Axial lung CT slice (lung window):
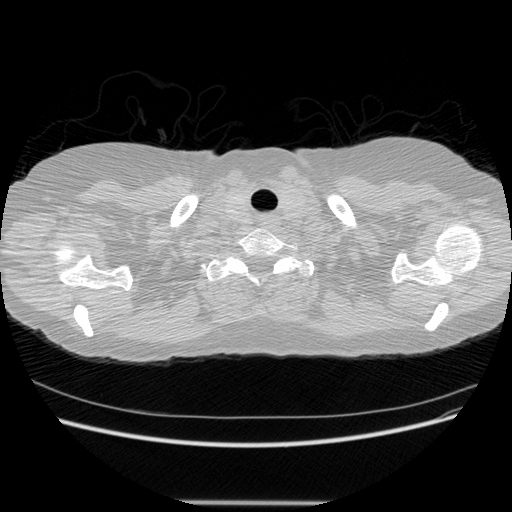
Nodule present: no